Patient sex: M
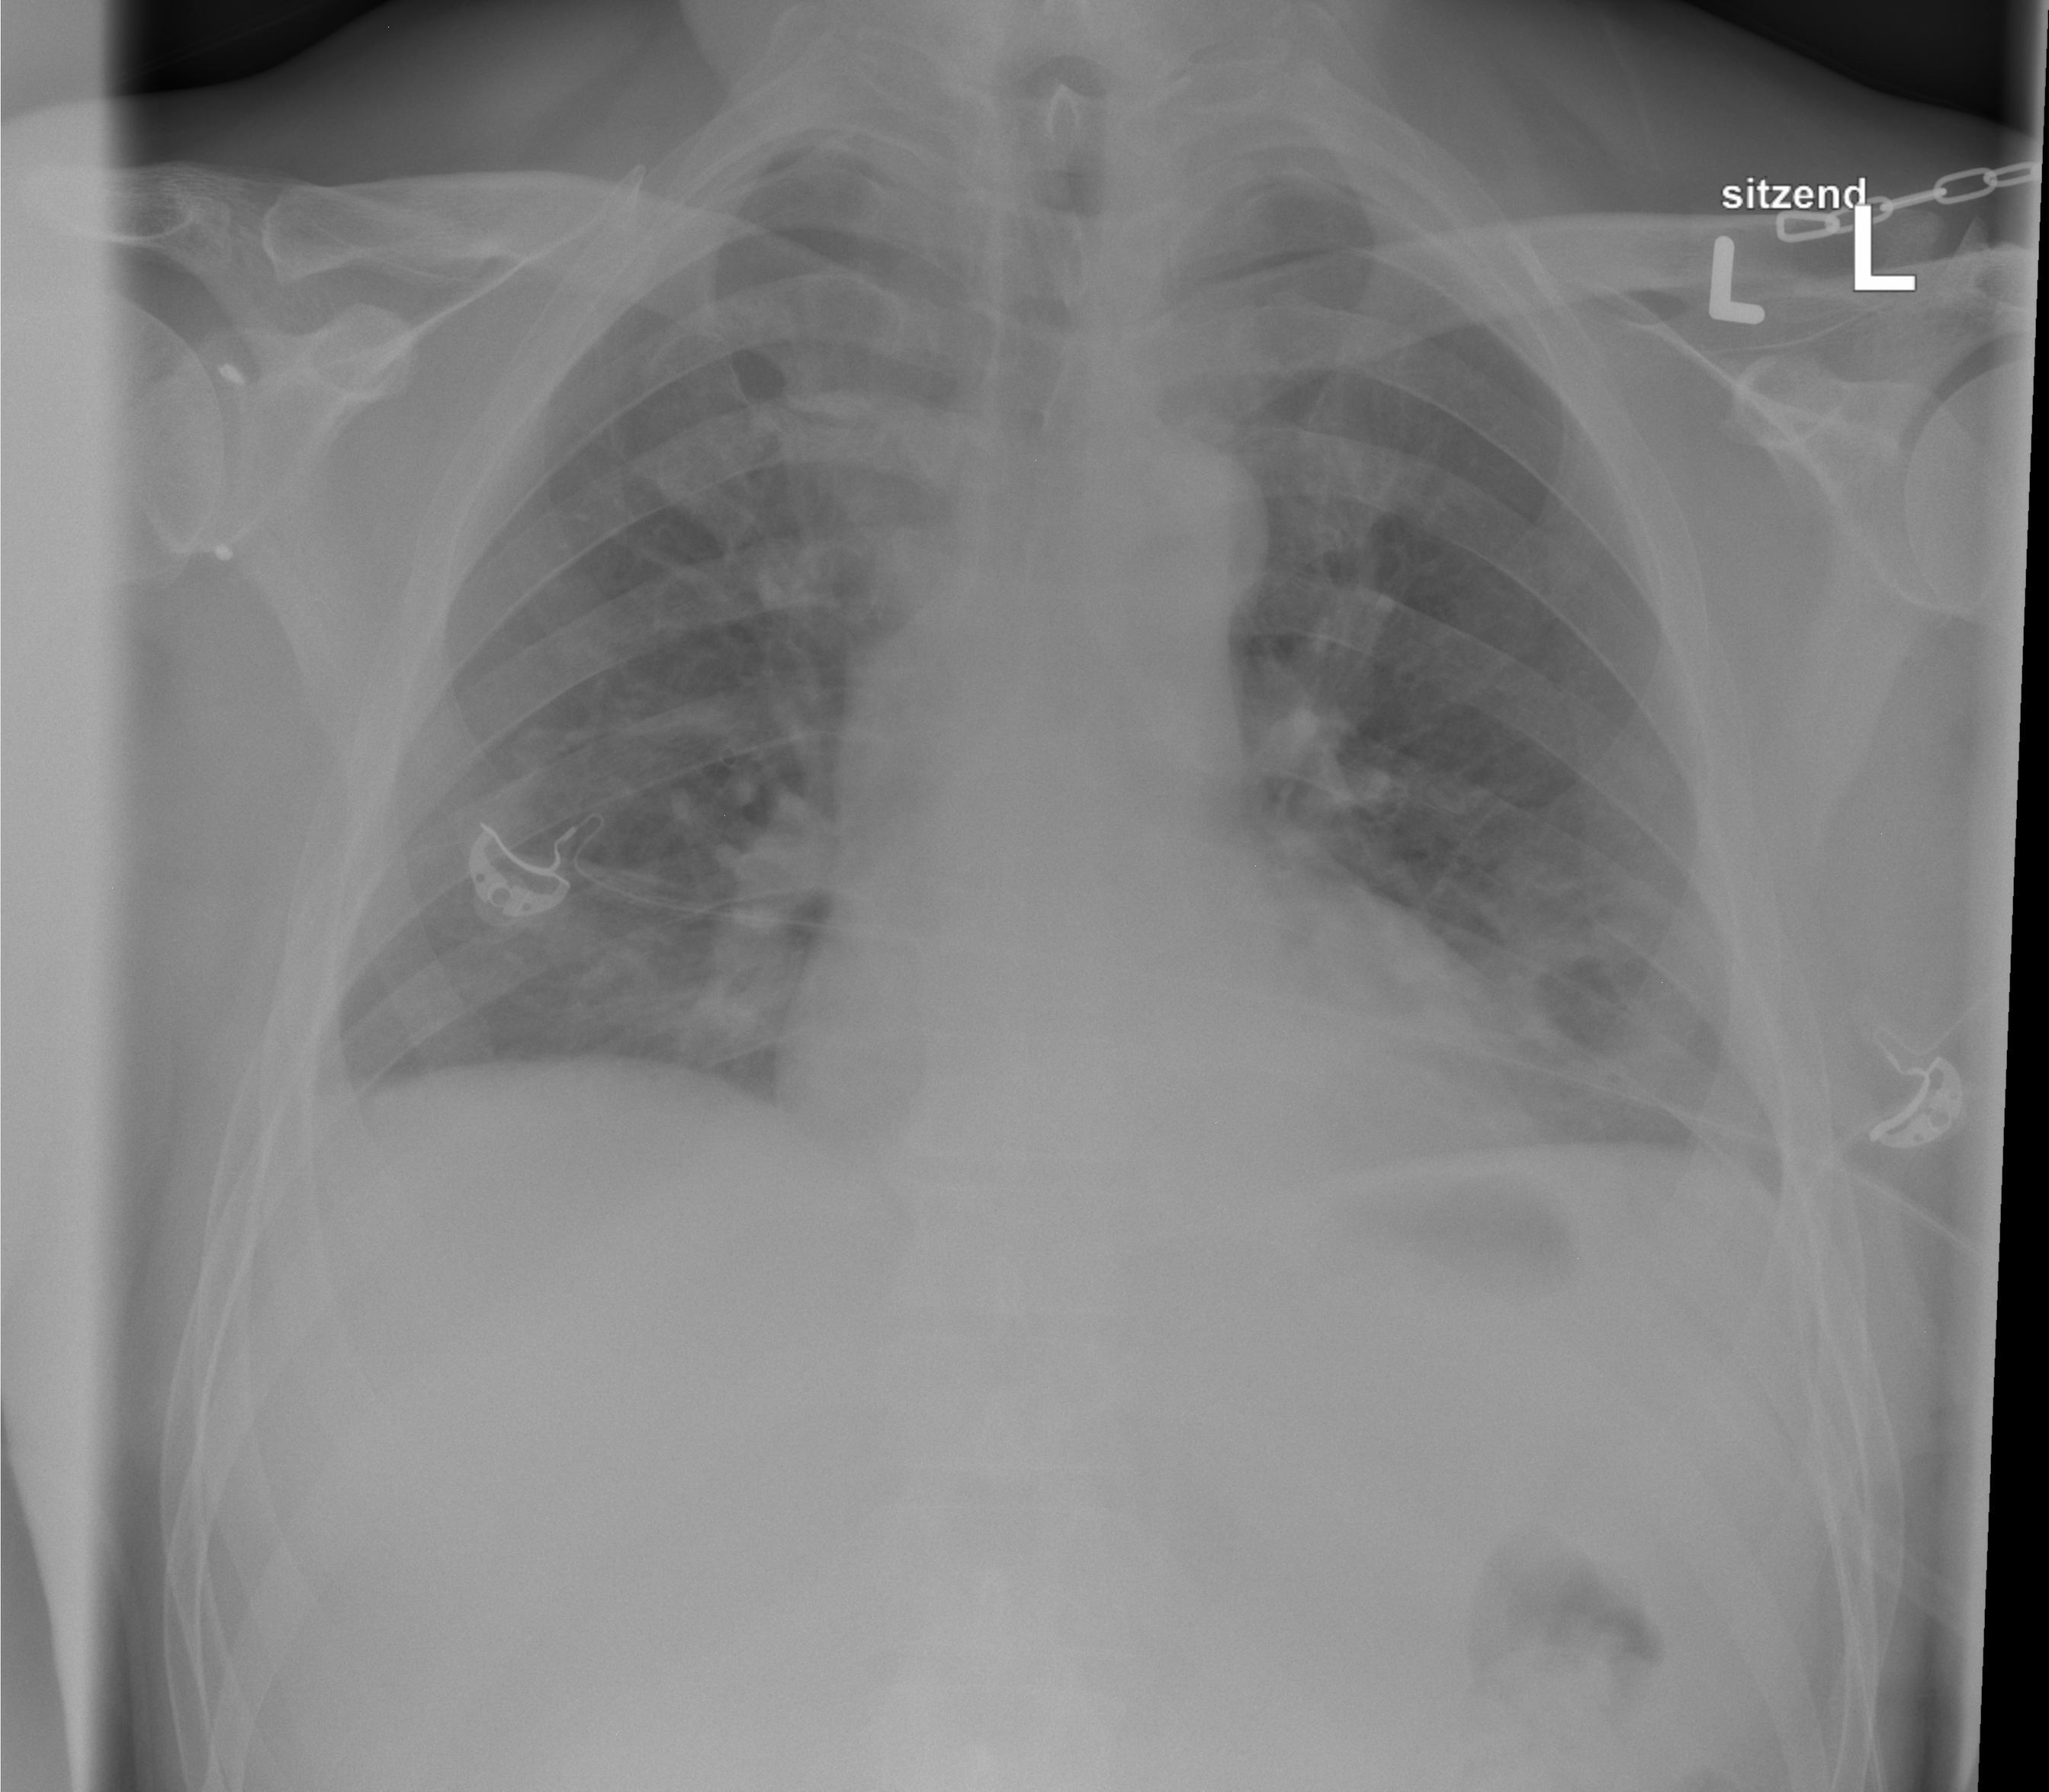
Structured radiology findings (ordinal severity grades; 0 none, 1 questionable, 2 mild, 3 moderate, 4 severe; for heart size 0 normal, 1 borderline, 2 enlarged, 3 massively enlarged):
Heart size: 1
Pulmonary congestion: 2
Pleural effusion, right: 1
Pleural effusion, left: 1
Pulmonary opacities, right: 0
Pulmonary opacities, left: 0
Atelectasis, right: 2
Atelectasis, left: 2